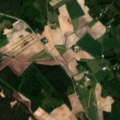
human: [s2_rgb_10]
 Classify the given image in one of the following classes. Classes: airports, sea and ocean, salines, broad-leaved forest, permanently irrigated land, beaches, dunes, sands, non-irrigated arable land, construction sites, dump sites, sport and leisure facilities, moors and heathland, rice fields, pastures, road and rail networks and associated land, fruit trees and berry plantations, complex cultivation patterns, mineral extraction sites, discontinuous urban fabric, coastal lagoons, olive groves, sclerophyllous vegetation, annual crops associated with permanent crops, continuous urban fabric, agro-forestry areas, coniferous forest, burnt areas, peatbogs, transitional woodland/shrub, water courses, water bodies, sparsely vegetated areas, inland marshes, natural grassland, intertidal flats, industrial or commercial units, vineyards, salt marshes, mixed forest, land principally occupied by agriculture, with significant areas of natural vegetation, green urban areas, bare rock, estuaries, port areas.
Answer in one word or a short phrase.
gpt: non-irrigated arable land, land principally occupied by agriculture, with significant areas of natural vegetation, coniferous forest, mixed forest